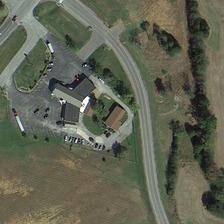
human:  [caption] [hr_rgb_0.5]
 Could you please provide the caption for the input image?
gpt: many meadows and several sparse trees are around a building near a road in a sparse residential area .

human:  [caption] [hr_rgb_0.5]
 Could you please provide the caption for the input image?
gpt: many meadows and several sparse trees are around a building near a road in a sparse residential area .

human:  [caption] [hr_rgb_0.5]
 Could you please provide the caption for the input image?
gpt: many meadows and several sparse trees are around a building near a road in a sparse residential area .

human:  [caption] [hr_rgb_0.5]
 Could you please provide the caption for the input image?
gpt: many meadows and several sparse trees are around a building near a road in a sparse residential area .

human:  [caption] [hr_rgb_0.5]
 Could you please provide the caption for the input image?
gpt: many meadows and several sparse trees are around a building near a road in a sparse residential area .